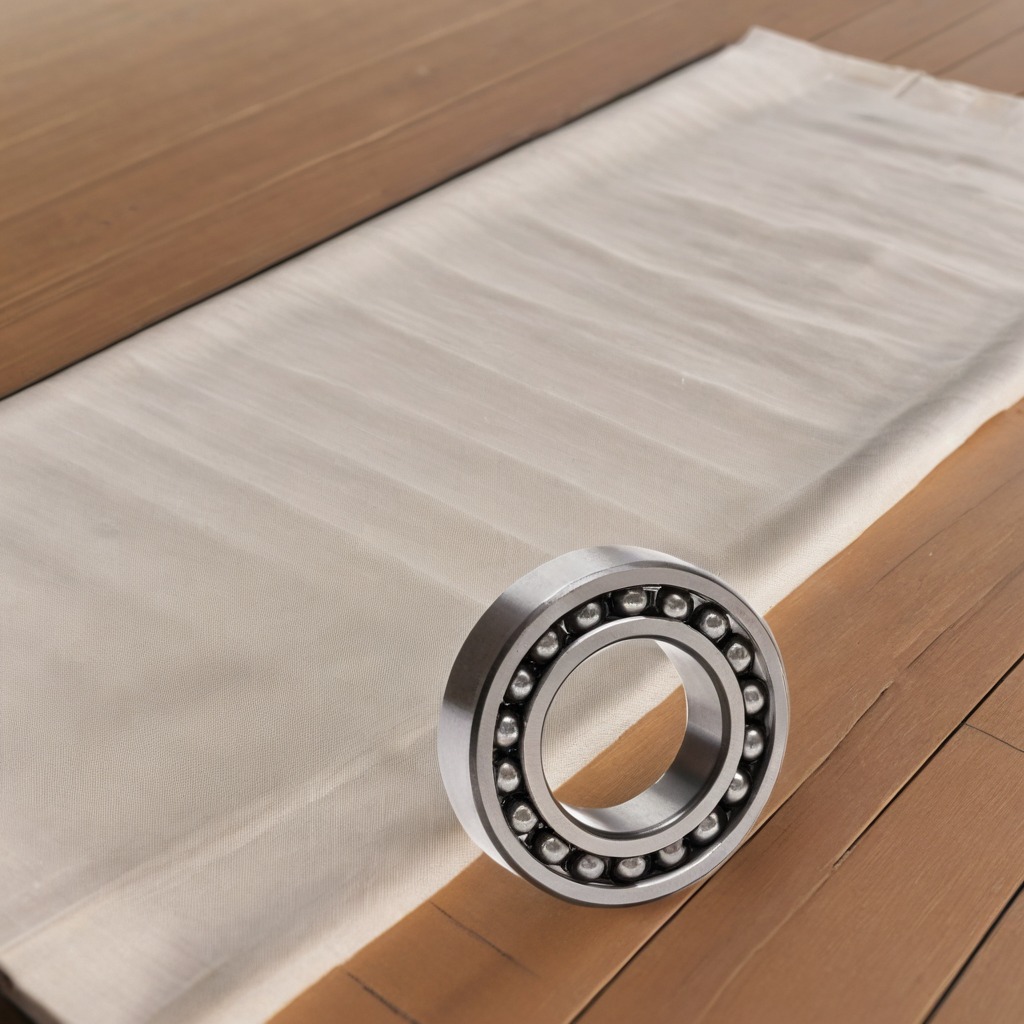
A metal ball bearing lies on the wooden table.